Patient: sex M, age 65
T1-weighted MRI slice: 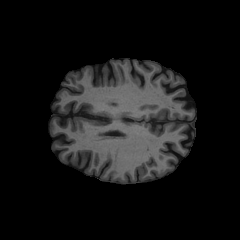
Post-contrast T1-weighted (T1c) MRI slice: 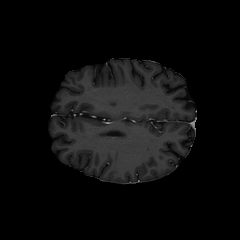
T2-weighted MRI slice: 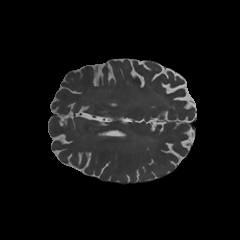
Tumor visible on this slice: no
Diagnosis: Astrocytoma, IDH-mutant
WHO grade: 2